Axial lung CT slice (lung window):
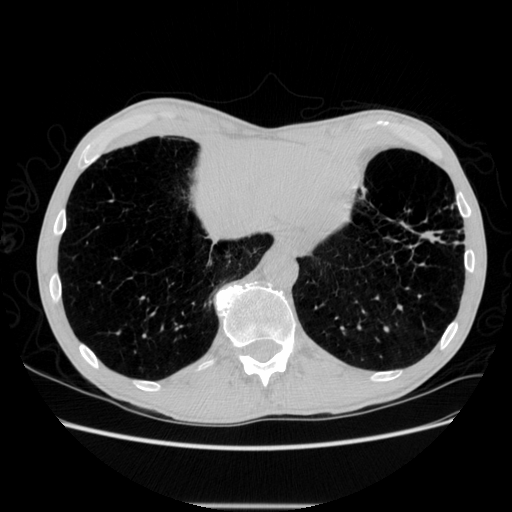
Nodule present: no